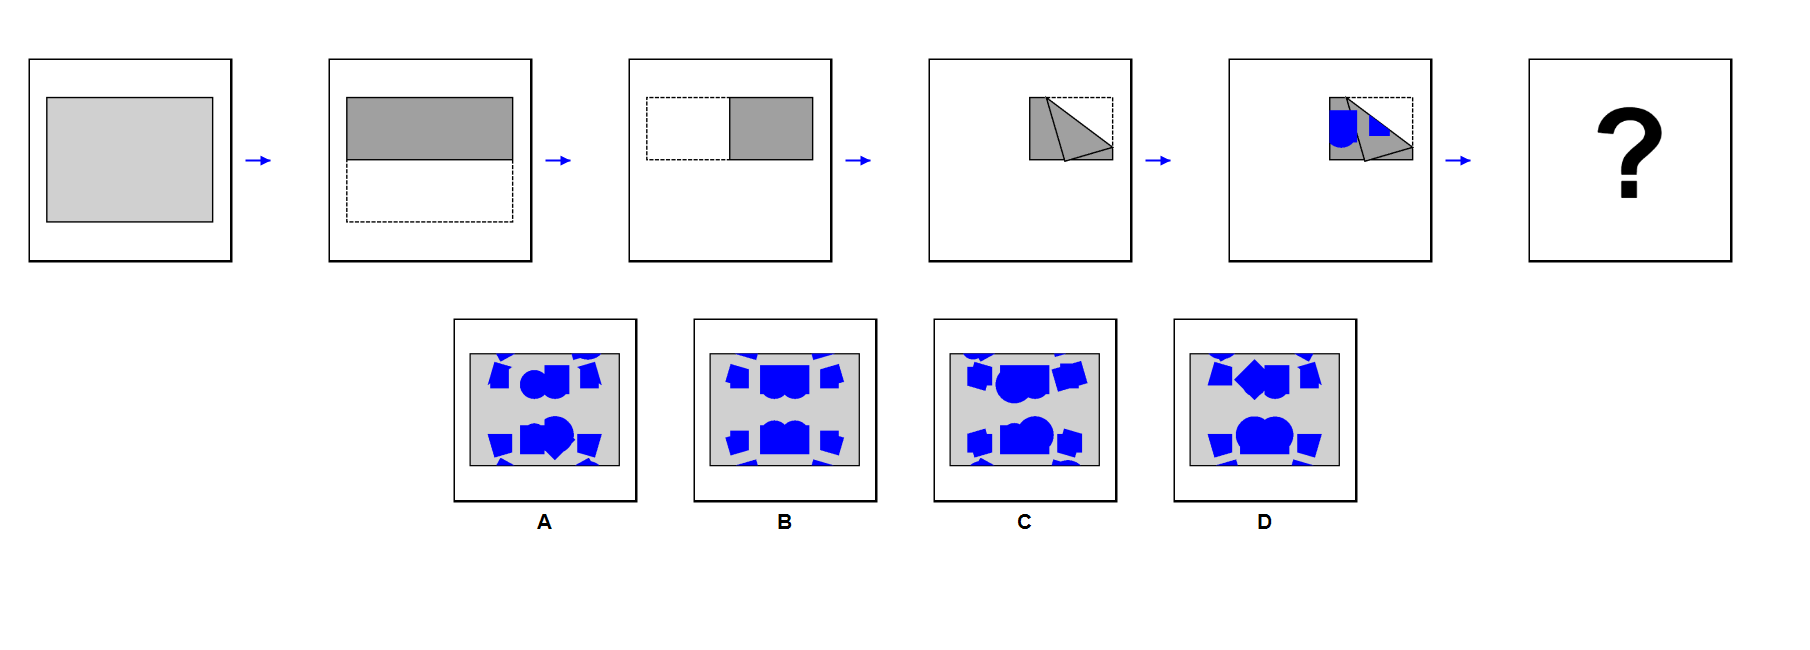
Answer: B